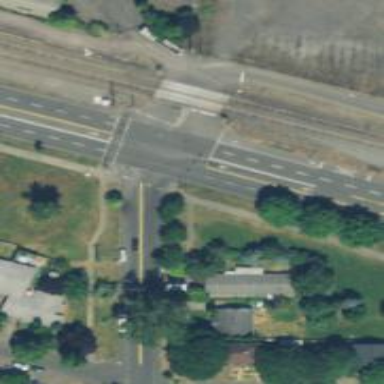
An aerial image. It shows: Crossing on path.